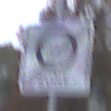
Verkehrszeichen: EndeUmweltzone
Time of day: MorningAfternoon
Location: Outdoor (Urban)
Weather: Overcast
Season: NotSpecified
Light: Natural